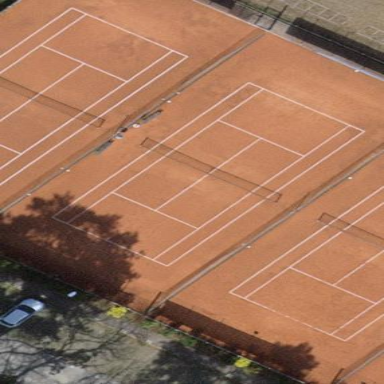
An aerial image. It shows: Sandy tennis court.